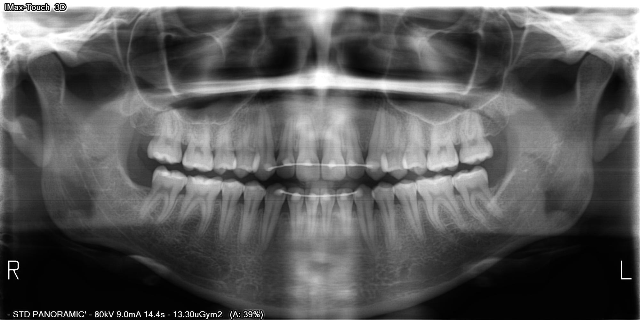
adult